Question: I would like to create a 3 positions (or more) toggle on a web form to replace radio buttons. Something like this:

The selected value should be of a different color than the non-selected ones and only one value can be selected. How would you go about this? How would you get the selected value from the form?
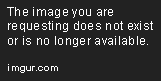
Answer: The link provided in comments explains it all, basicly it works with ':checked + label' and absolute position for 'input'.
'''
/* styling*/
.optionlabel {
display:table;
border-collapse:collapse;
border:1px solid lightblue;
}
.optionlabel [type="radio"] {
position:absolute;
left:-9999px
}
.optionlabel label {
display:table-cell;
width:100px;
height:50px;
border-left:inherit;
text-align:center;
vertical-align:middle;
}
/* your magic ? */
:checked + label {background:#7ED321;}
'''
'''
<p class="optionlabel">
<input id="option1" type="radio" name="option"/><label for="option1">Option 1</label>
<input id="option2" type="radio" name="option"/><label for="option2">Option 2</label>
<input id="option3" type="radio" name="option"/><label for="option3">Option 3</label>
</p>
'''